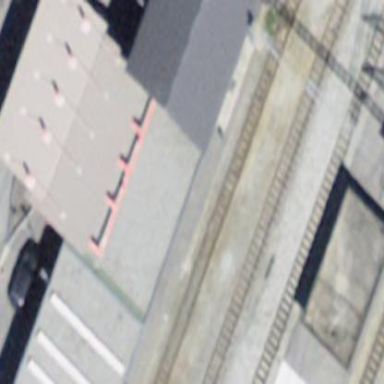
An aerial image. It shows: View of roof of building.